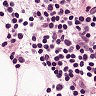
Metastatic tissue present: no